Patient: sex M, age 55
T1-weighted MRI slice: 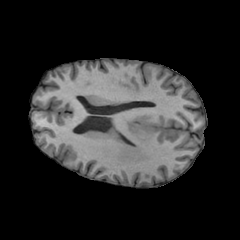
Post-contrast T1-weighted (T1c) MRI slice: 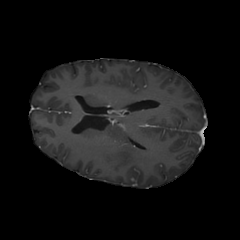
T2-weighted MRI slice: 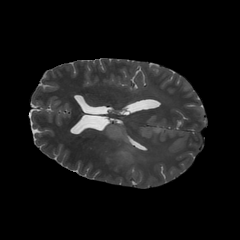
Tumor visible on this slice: yes
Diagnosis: Astrocytoma, IDH-wildtype
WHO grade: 2